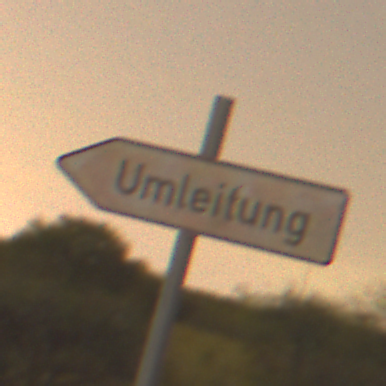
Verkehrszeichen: UmleitungswegweiserLinksweisend
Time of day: Night
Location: Outdoor (Nature)
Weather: Clear
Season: NotSpecified
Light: Natural